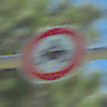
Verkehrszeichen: VerbotKraftraeder
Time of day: Midday
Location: Outdoor (Special)
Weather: PartlyCloudy
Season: NotSpecified
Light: Natural